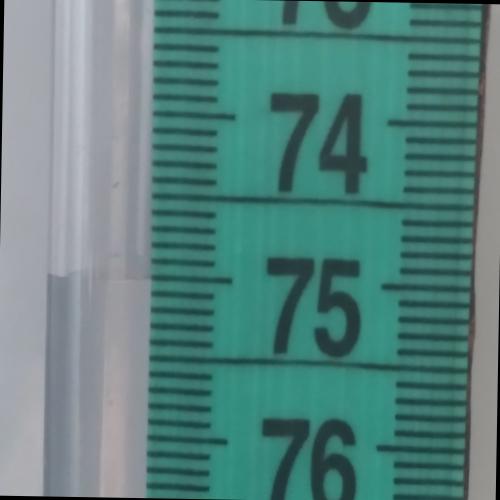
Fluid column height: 75.0 cm